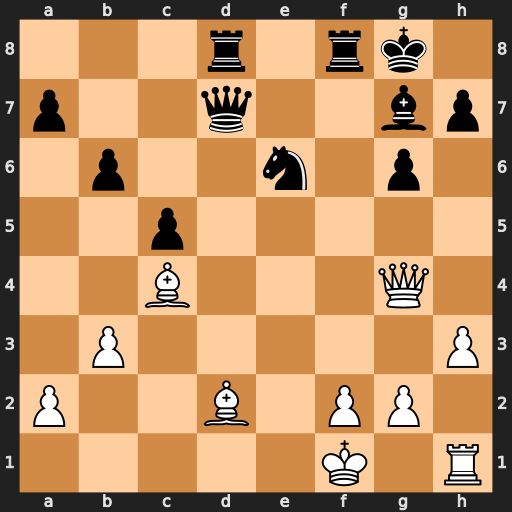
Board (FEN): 3r1rk1/p2q2bp/1p2n1p1/2p5/2B3Q1/1P5P/P2B1PP1/5K1R
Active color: w
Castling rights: -
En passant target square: -
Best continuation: Bxe6+ Qxe6 Qxe6+